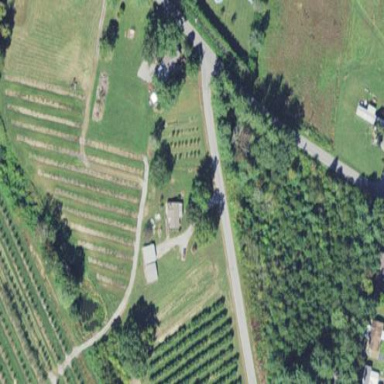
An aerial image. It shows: Orchard.